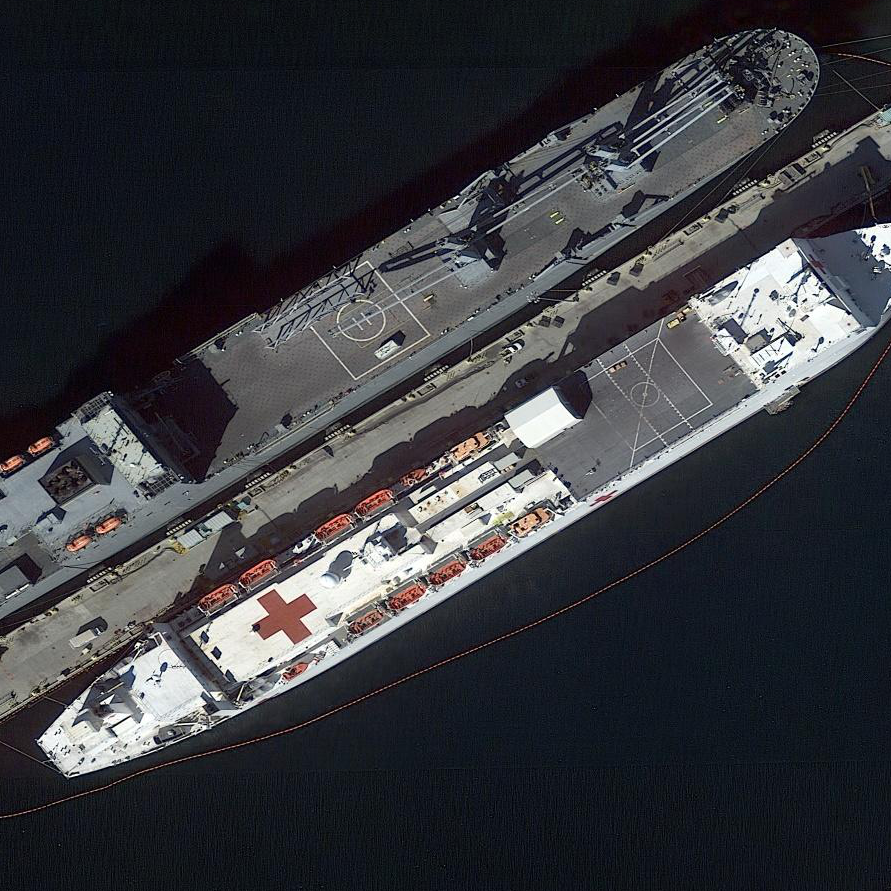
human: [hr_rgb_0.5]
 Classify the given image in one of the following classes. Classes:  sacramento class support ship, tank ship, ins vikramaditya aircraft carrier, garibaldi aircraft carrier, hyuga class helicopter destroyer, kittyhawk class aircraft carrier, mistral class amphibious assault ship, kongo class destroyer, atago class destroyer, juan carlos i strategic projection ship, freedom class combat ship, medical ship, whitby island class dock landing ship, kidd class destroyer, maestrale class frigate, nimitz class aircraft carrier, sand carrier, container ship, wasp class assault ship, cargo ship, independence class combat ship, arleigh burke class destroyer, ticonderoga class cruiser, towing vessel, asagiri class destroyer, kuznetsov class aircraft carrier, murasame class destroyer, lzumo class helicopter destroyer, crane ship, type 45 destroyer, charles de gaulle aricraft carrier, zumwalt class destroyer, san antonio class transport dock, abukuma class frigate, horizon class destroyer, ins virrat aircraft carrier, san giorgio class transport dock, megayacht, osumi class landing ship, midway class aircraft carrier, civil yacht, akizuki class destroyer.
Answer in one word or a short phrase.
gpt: Medical ship